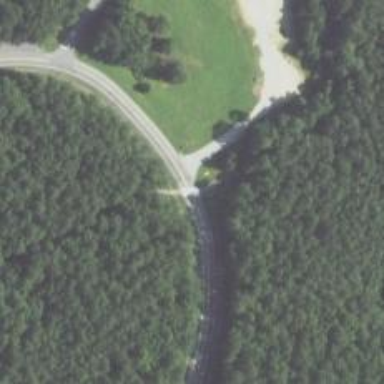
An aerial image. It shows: Marked crossing on the road.